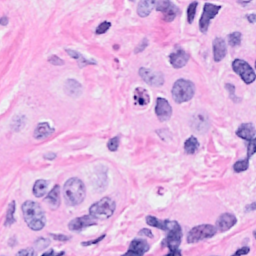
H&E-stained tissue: Breast